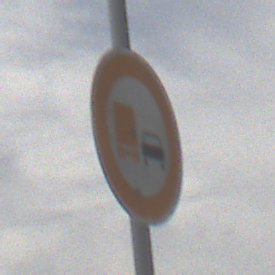
Verkehrszeichen: UeberholverbotKraftfahrzeuge
Umgebung: Outdoor, Nature
Tageszeit: Midday
Wetter: PartlyCloudy
Licht: Natural
Jahreszeit: NotSpecified
Kontrast: MediumContrast